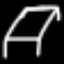
Label: bed